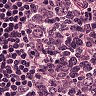
Metastatic tissue present: no